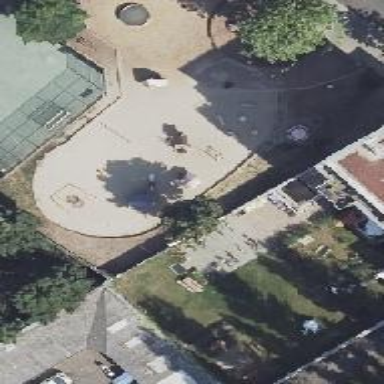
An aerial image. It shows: Playground structure.